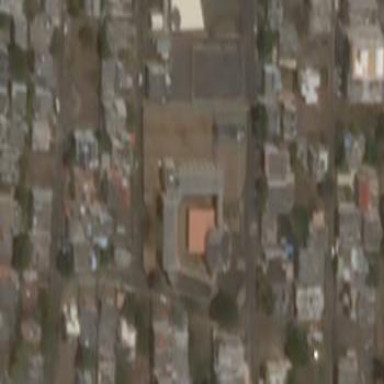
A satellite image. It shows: School building.